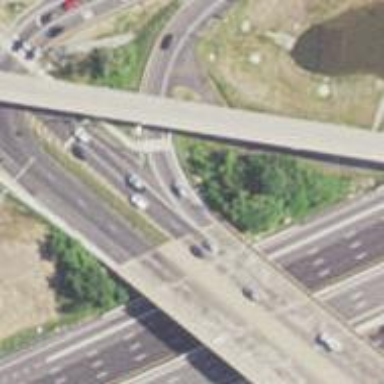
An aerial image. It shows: Footway bridge.